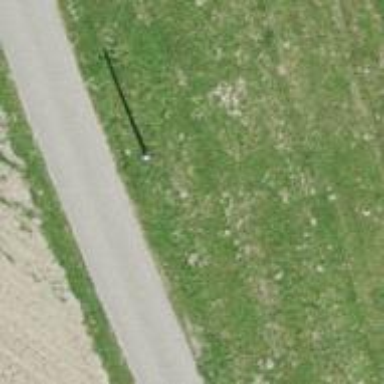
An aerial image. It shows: Power pole.